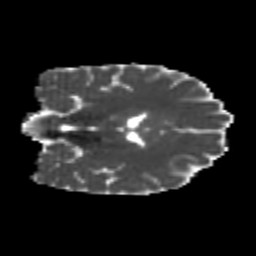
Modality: MD
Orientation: coronal
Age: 20
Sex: female
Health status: healthy
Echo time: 0.074 s